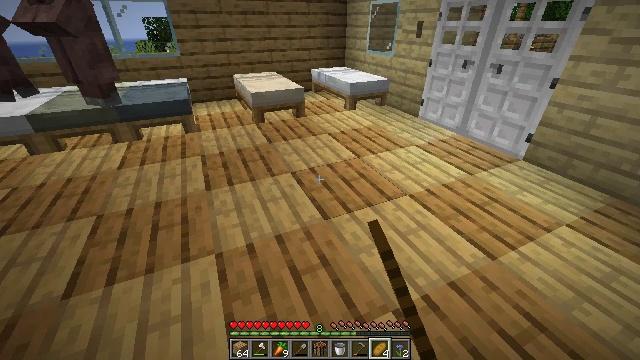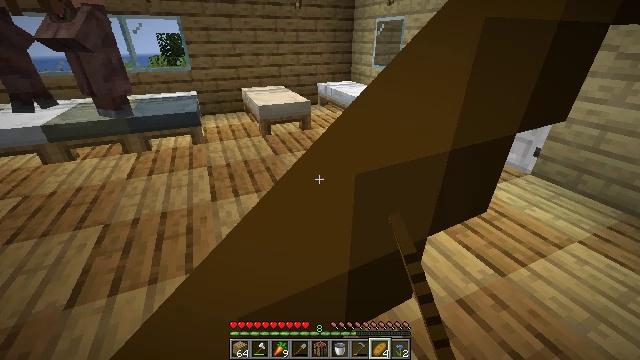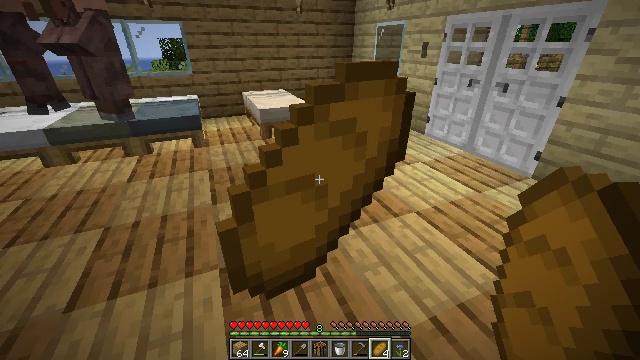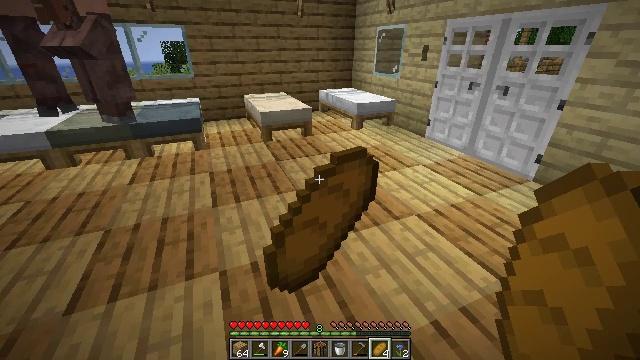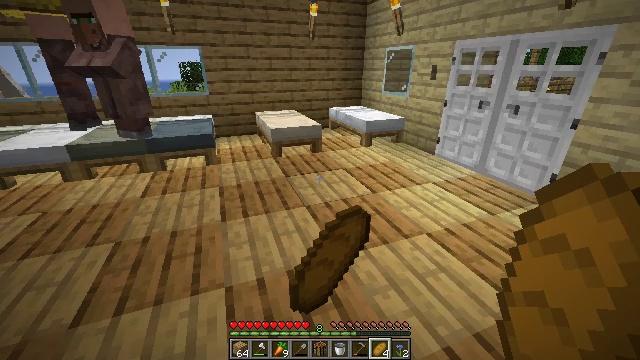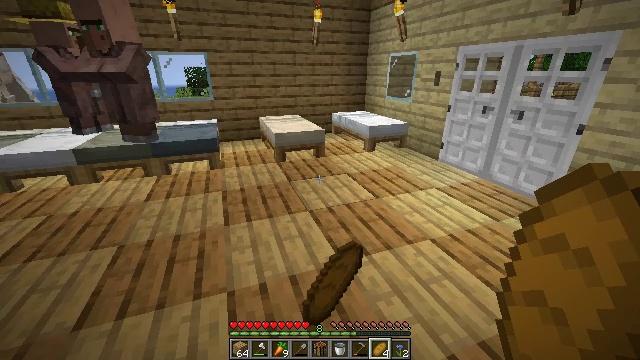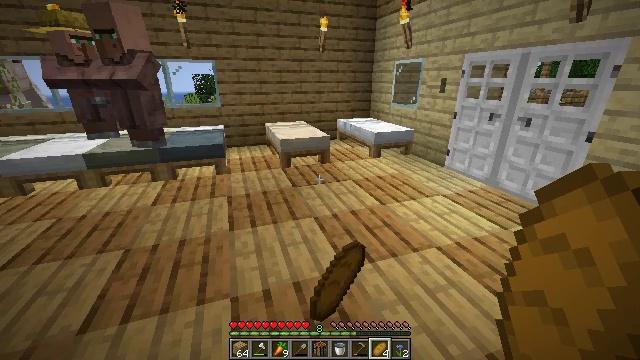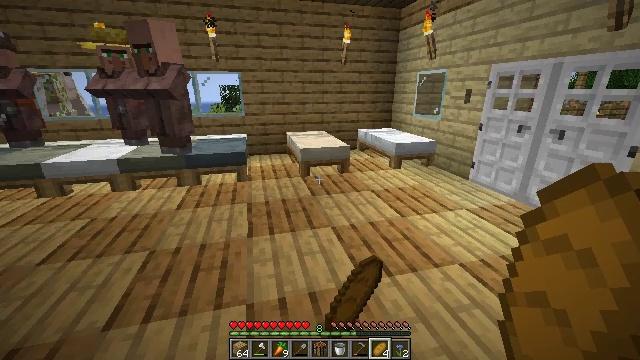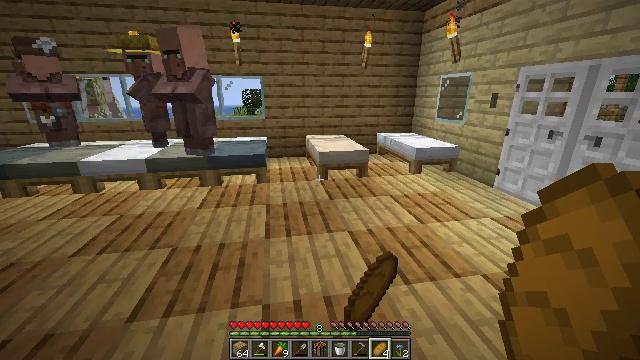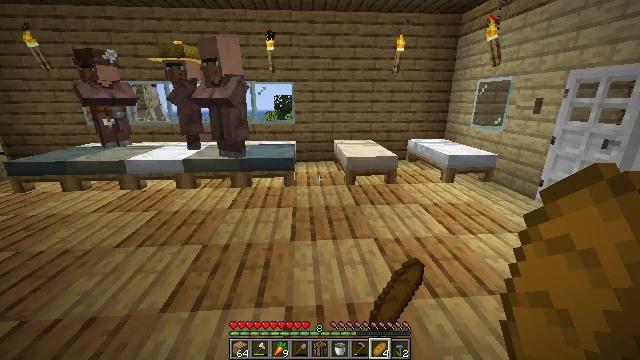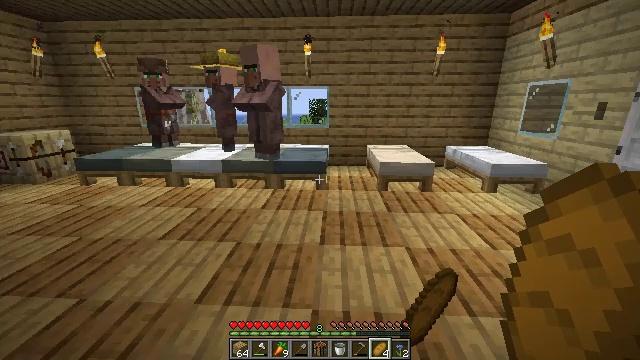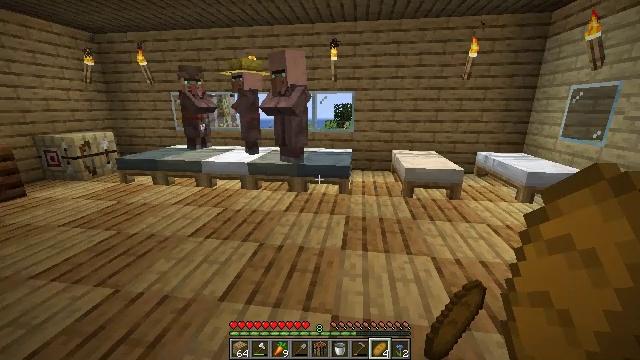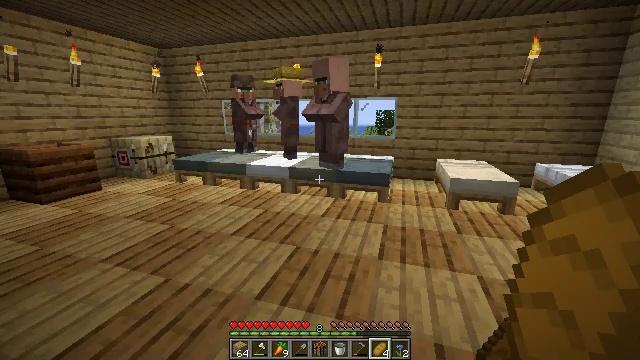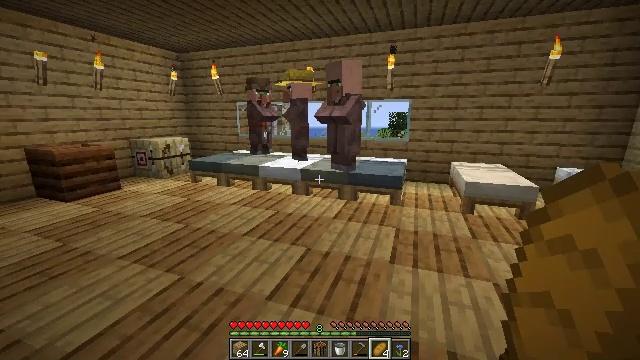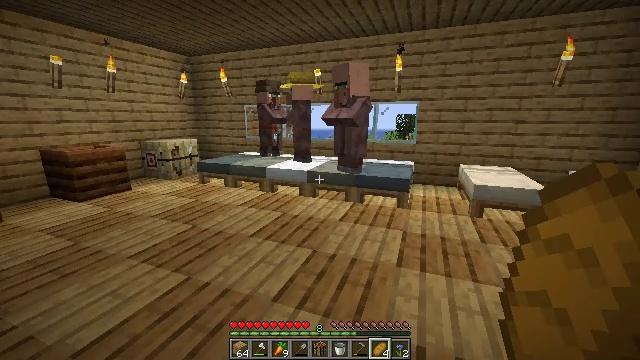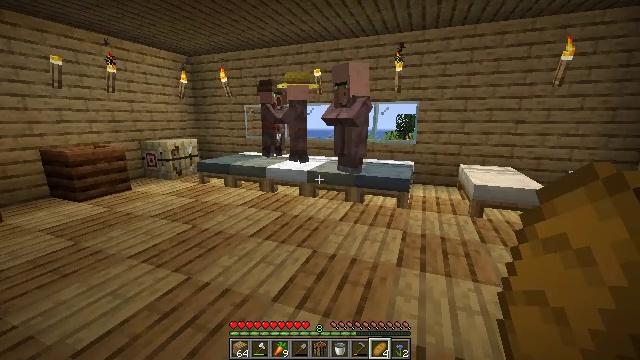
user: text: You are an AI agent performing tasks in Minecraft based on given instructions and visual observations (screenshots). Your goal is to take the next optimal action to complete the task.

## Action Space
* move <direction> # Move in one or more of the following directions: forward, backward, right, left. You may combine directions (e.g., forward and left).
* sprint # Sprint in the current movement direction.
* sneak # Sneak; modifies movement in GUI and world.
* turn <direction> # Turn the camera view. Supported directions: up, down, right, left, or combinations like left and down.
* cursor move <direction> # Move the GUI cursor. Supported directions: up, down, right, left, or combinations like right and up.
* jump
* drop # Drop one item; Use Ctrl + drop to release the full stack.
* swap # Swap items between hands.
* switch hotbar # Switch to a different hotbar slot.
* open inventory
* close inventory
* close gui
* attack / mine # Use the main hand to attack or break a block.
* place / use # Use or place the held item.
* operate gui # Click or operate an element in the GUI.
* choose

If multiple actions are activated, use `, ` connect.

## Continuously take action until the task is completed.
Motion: motion action
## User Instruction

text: Remove a bread from the inventory.
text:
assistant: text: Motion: turn left and up
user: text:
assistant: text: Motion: no_op
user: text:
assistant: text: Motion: no_op
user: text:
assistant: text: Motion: turn left and up
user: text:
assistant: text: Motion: turn up
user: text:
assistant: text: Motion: turn left and up
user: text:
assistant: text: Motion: turn left and up
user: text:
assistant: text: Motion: turn left
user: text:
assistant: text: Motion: turn left and up
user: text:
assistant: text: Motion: turn left
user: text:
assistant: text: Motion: turn left
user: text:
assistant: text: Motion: turn left and up
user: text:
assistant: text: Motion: turn left
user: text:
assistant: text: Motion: turn left
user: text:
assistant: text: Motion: no_op
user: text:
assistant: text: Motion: no_op
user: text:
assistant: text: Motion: turn left and up
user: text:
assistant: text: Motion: no_op
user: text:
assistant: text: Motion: no_op
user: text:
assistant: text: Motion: no_op
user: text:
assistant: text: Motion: no_op
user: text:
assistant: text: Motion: no_op
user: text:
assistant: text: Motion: no_op
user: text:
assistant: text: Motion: turn up
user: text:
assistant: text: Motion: no_op
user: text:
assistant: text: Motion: turn left and up
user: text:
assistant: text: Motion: turn left and up
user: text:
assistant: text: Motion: no_op
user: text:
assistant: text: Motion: no_op
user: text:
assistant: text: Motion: no_op